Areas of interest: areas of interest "Disease Prevention and Control Center"
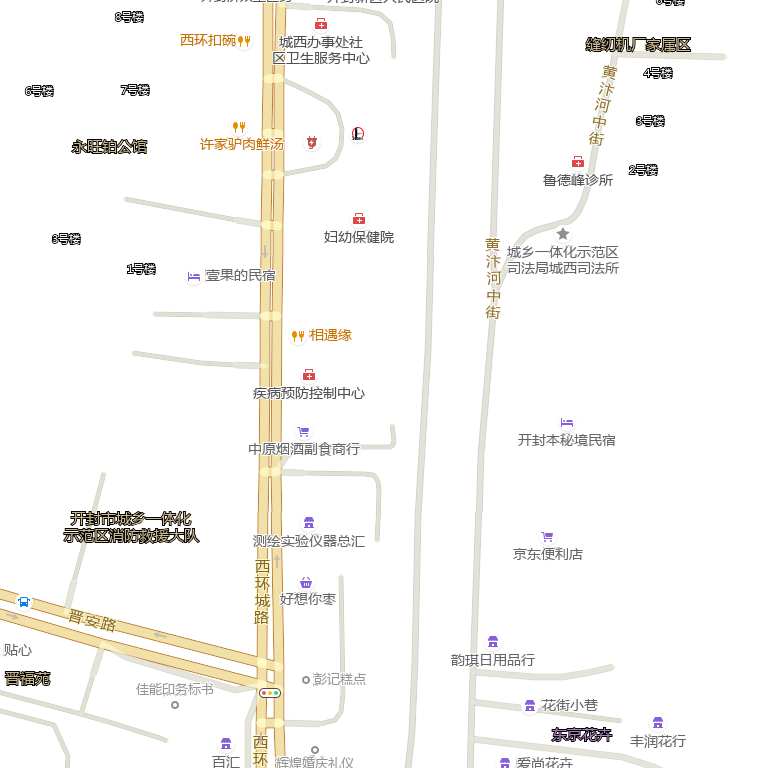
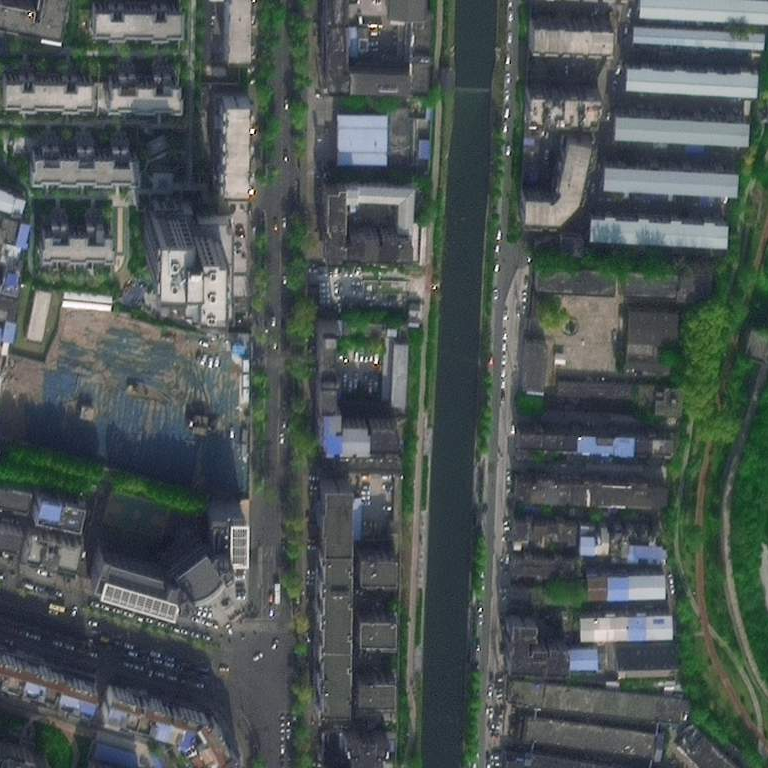